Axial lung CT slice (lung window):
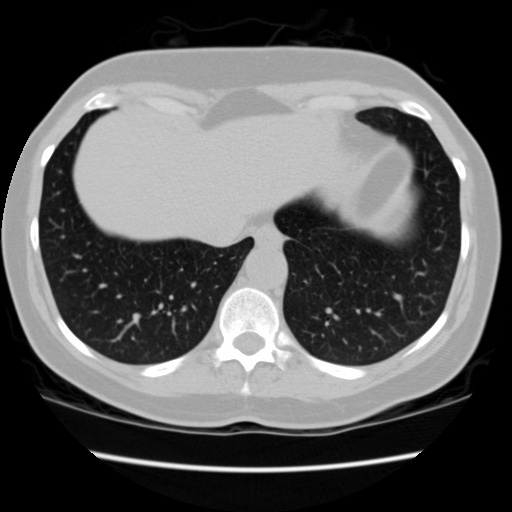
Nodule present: no